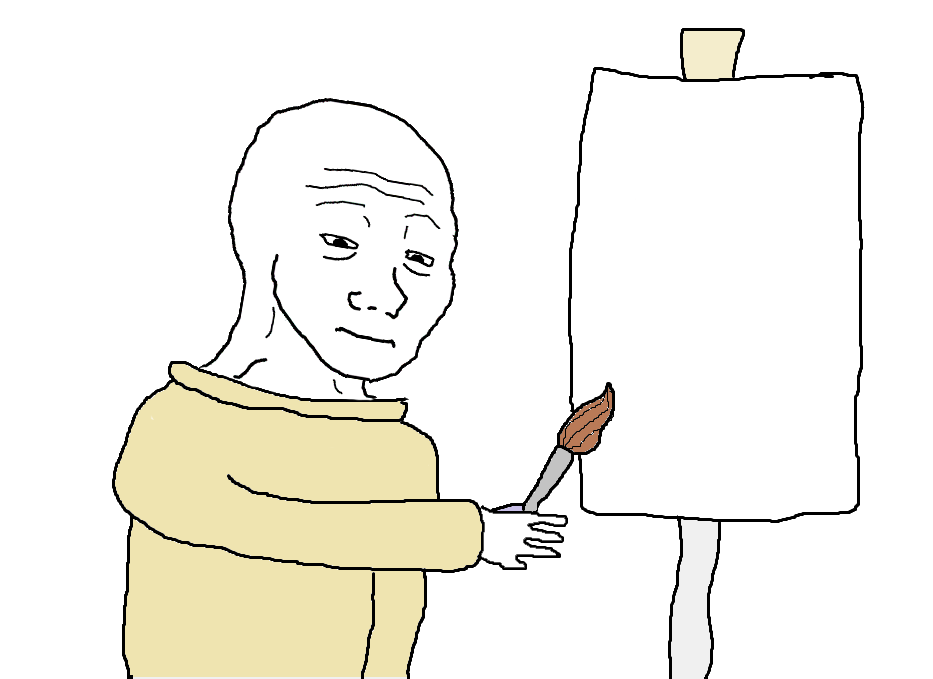
Label: 5_Tired_Wojak